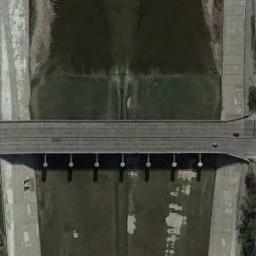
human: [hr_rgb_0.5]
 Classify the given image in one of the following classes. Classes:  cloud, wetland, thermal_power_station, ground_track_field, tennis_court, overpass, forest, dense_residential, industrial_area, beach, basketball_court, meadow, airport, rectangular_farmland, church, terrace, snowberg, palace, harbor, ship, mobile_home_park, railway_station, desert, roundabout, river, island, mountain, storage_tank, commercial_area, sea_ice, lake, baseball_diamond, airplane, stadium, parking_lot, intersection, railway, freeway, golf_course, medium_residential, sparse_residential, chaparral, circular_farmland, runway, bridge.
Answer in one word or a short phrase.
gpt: bridge